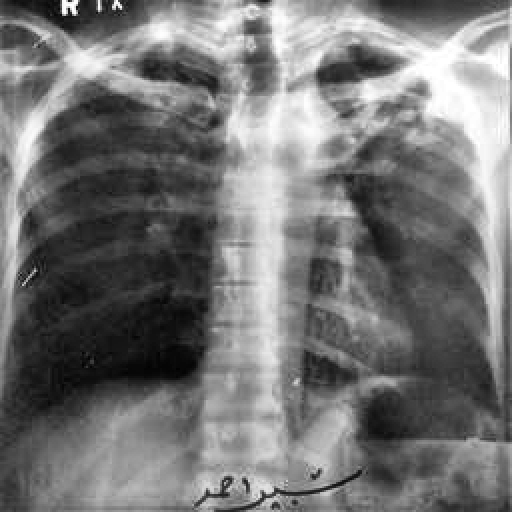
Finding: TUBERCULOSIS